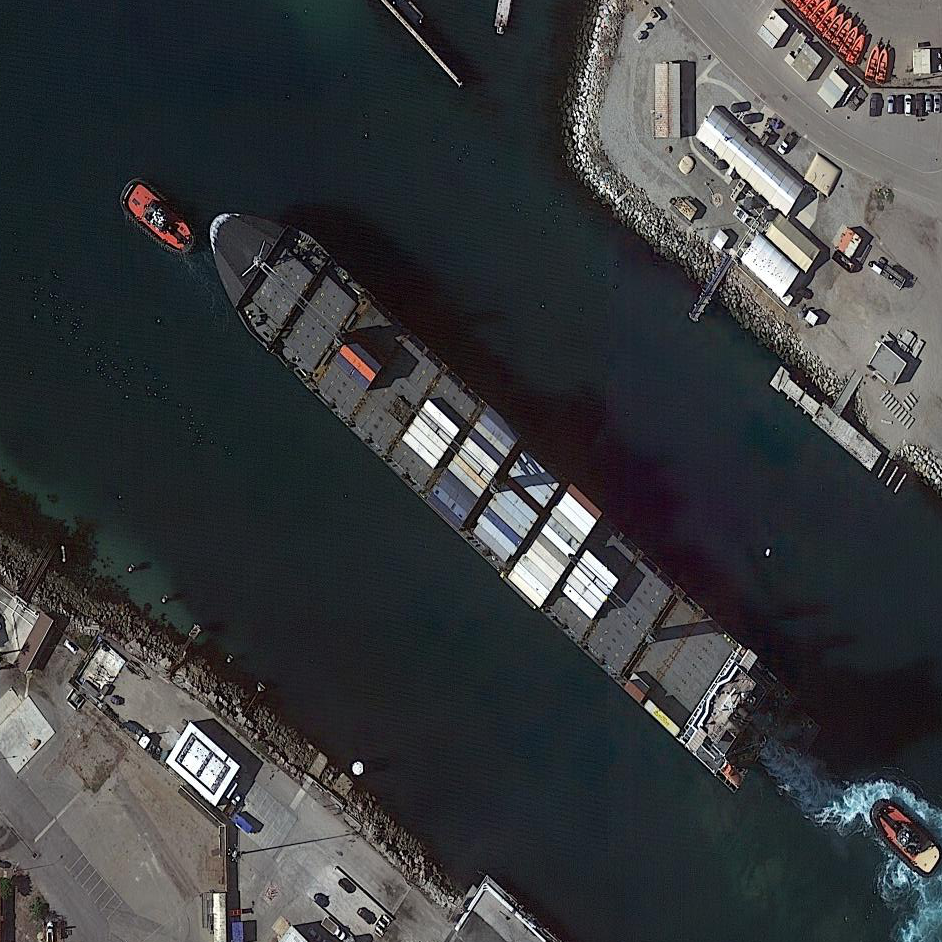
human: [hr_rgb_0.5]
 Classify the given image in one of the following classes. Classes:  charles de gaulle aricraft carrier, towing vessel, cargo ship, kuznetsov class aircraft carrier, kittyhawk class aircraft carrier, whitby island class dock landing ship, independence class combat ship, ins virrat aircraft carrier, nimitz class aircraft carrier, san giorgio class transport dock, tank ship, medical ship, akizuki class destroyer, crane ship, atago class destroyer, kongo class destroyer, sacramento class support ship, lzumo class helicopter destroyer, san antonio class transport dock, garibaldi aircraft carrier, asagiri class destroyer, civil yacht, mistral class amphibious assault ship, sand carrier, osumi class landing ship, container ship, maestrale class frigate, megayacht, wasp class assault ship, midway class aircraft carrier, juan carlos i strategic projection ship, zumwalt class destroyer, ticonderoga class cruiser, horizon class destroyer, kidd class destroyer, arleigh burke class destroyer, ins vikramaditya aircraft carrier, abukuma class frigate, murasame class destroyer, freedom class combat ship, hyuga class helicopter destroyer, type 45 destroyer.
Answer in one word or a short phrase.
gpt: Container ship